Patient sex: M
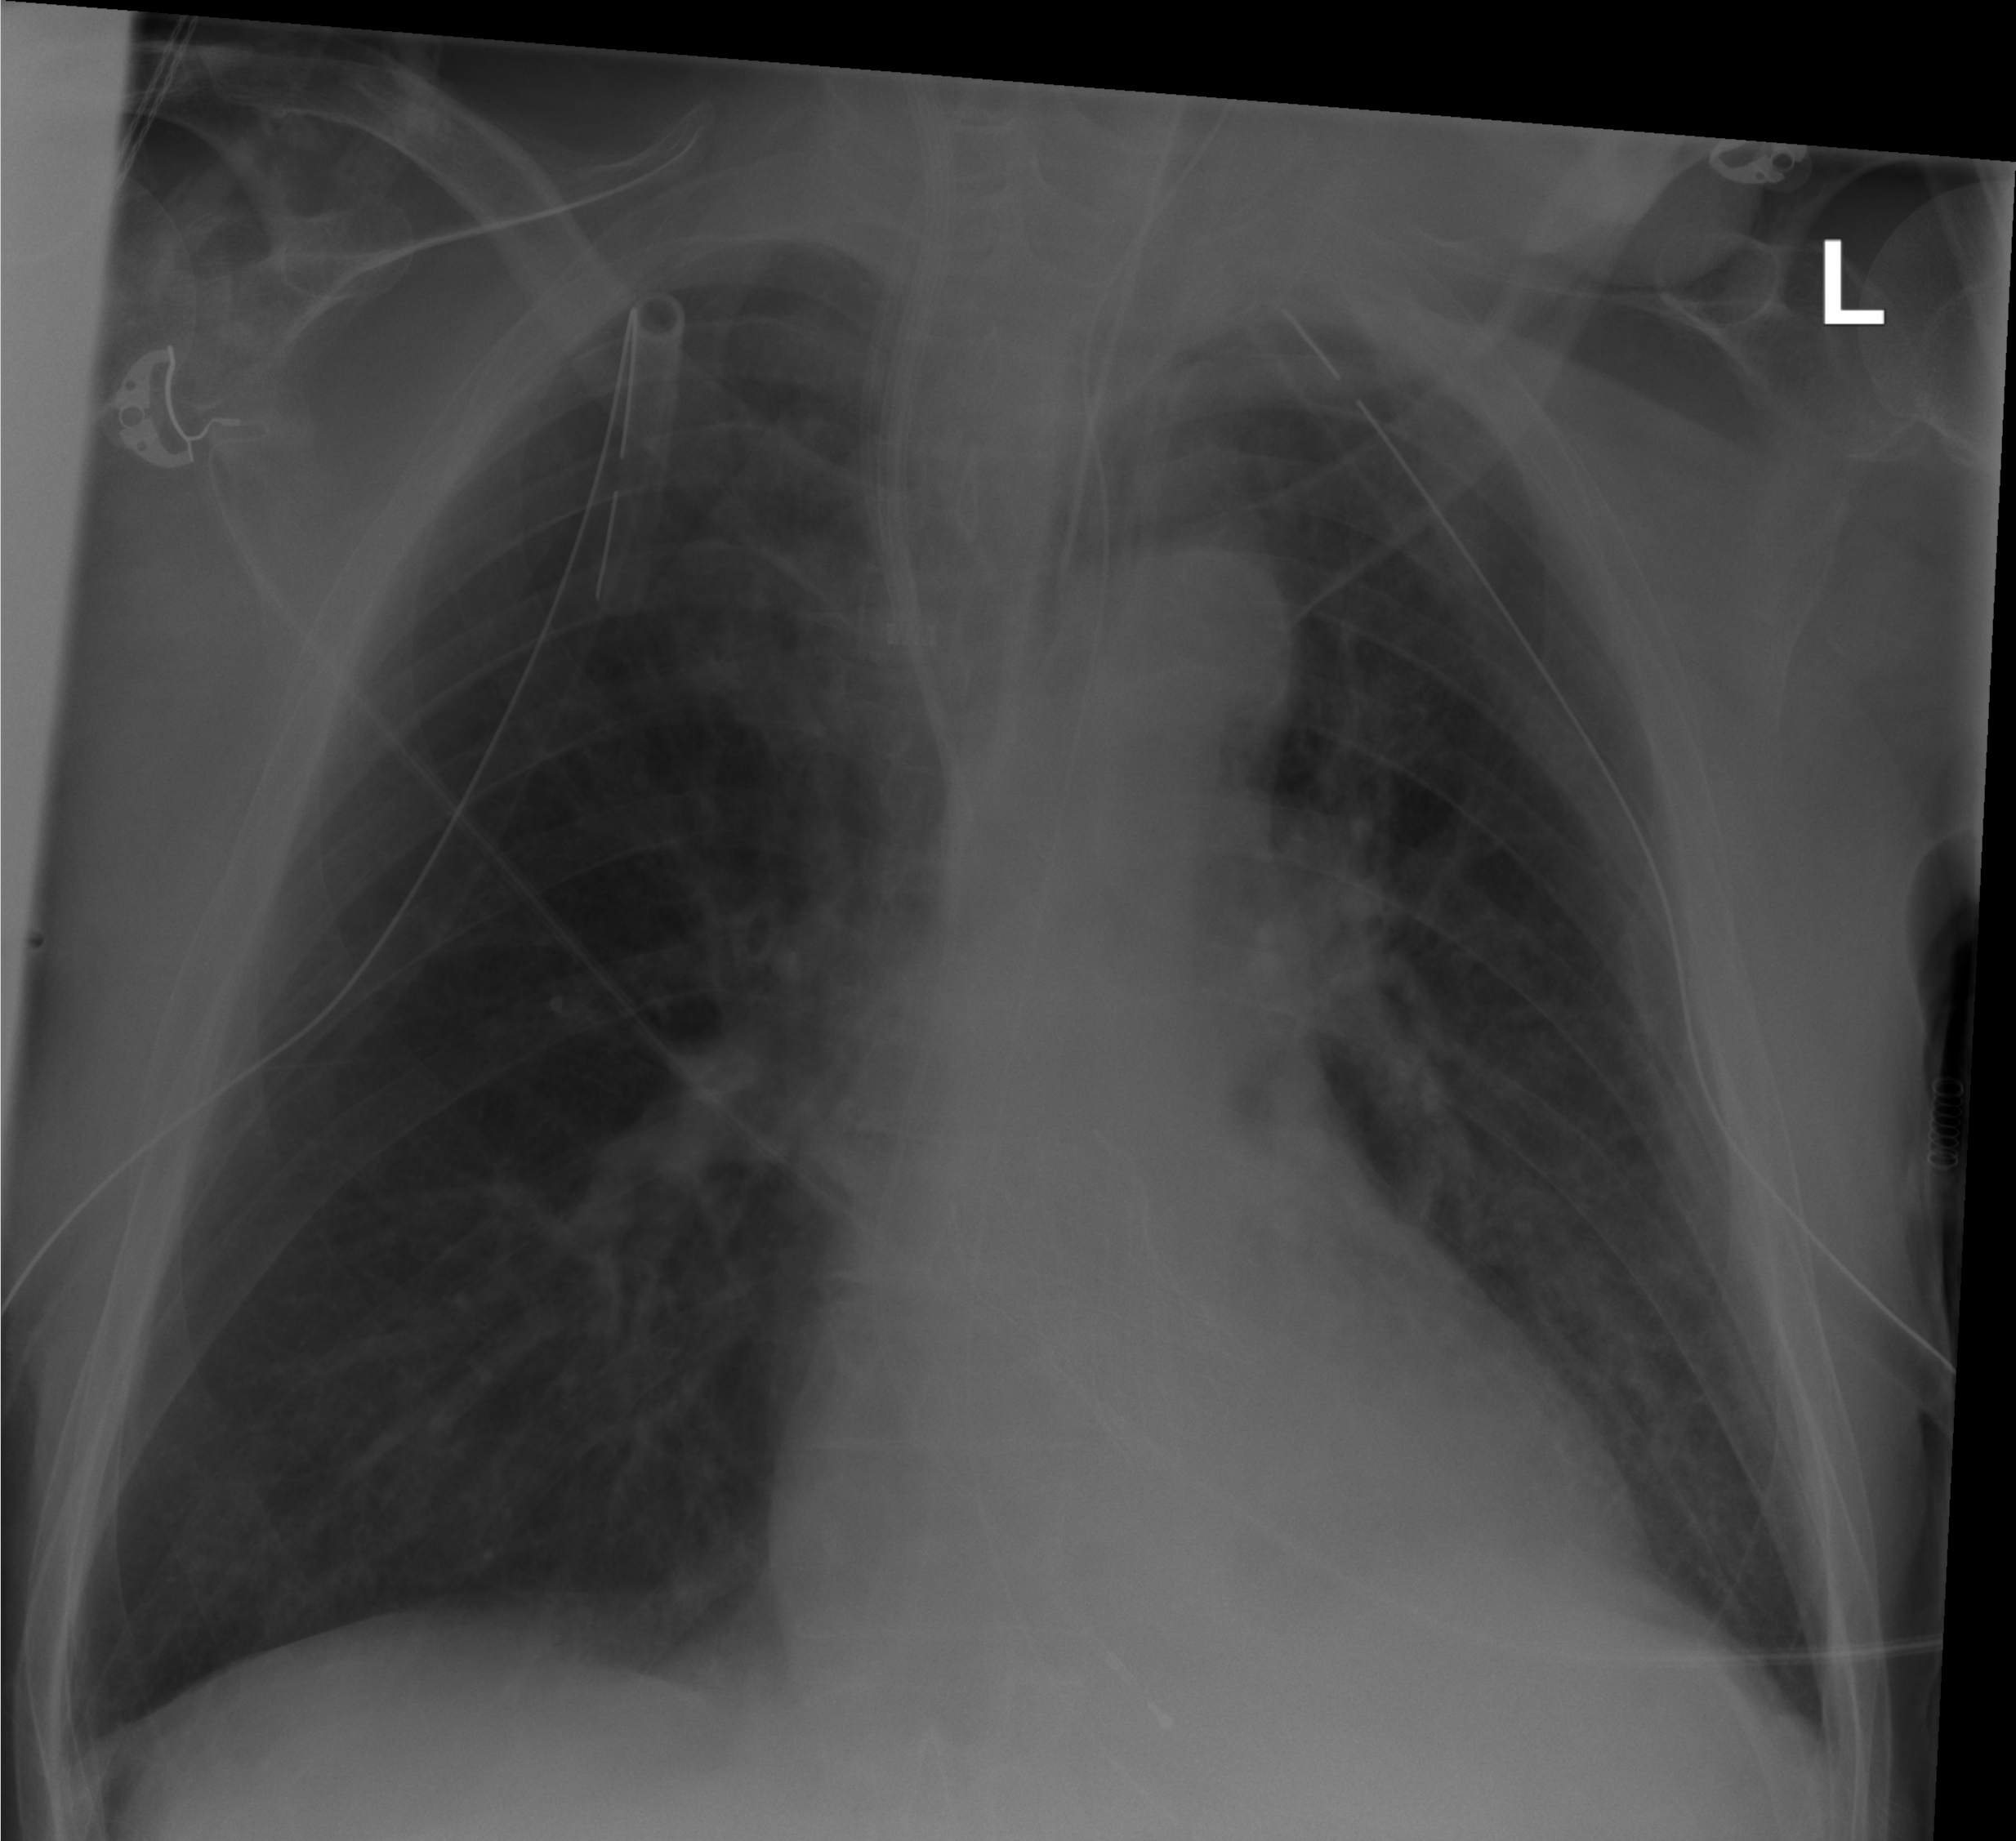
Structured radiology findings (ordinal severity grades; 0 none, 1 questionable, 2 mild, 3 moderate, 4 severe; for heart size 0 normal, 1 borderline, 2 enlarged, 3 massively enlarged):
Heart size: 0
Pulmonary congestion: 0
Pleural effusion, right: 1
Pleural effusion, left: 1
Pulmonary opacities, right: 0
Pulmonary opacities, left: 0
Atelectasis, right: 0
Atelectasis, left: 0